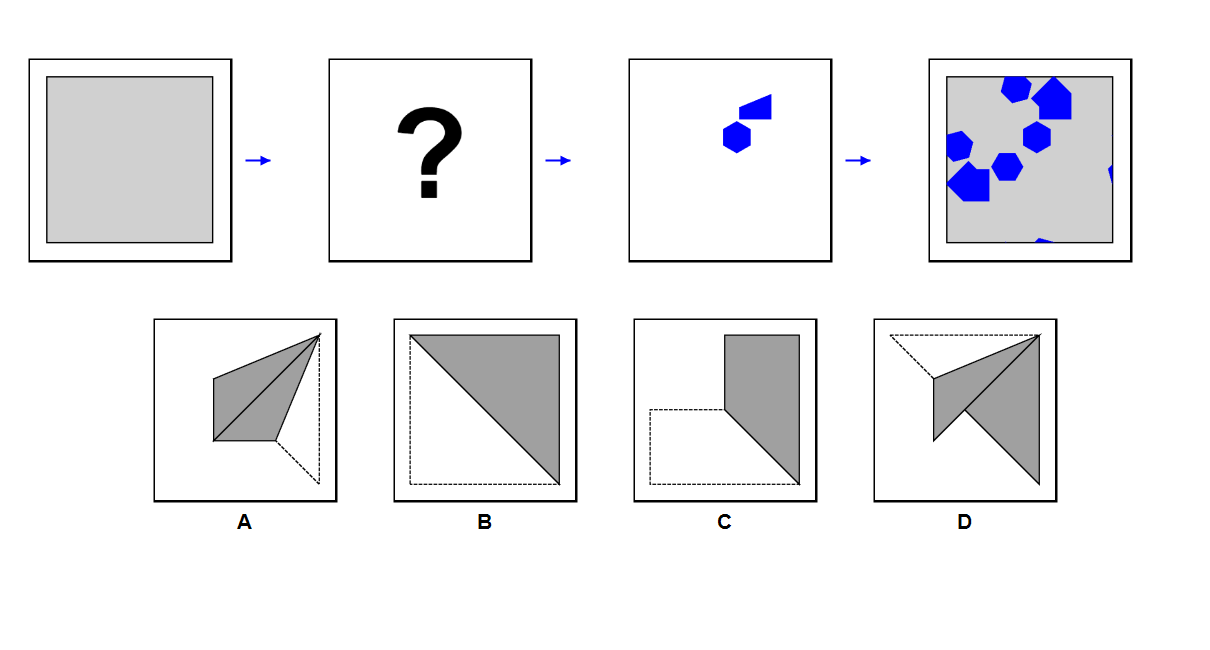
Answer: C